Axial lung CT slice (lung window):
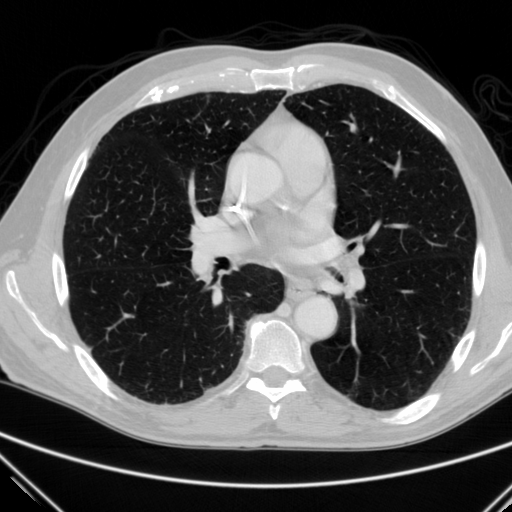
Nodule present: no